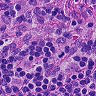
Metastatic tissue present: no